【题型】解答题　【知识点】立体几何　【难度】medium
如图正方体，$ABCD-A_1B_1C_1D_1$的棱长为2，$E$是线段$AA_1$的中点，平面$\alpha$过点$D_1$、$C$、$E$.

\noindent (1)画出平面$\alpha$截正方体所得的截面（保留作图痕迹），并求该截面多边形的面积；

\noindent (2)平面$\alpha$截正方体，把正方体分为两部分，求较小的部分与较大的部分的体积的比值．
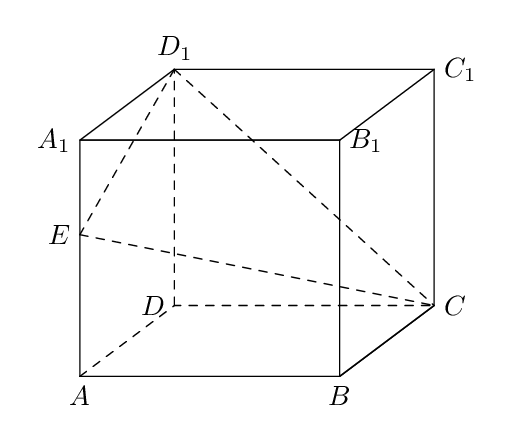
【解答】
\noindent 【答案】(1)作图见解析，$\dfrac{9}{2}$

\noindent (2)$\dfrac{7}{17}$

\vspace{5pt}
\noindent 【分析】(1)取$AB$的中点$F$，连接$EF$、$A_1B$、$CF$，利用平行线的传递性可证得$EF \parallel D_1C$，可知$E$、$F$、$C$、$D_1$四点共面，再由于$E$、$C$、$D_1$三点不共线，可得出面$EFCD_1$即为平面截正方体所得的截面，求出该等腰梯形的高，利用梯形的面积公式可求得截面面积；

\noindent (2)利用台体的体积公式可求得三棱台$AEF-DD_1C$的体积，并求出剩余部分几何体的体积，由此可得结果.

\vspace{5pt}
\noindent 【详解】(1)如图，取$AB$的中点$F$，连接$EF$、$A_1B$、$CF$.

\noindent 因为$E$是$AA_1$的中点，所以$EF \parallel A_1B$.

\noindent 在正方体$ABCD-A_1B_1C_1D_1$中，$A_1D_1 \parallel BC$，$A_1D_1 = BC$，

\noindent 所以四边形$A_1BCD_1$是平行四边形，所以$A_1B \parallel D_1C$，所以$EF \parallel D_1C$，

\noindent 所以$E$、$F$、$C$、$D_1$四点共面.

\noindent 因为$E$、$C$、$D_1$三点不共线，所以$E$、$F$、$C$、$D_1$四点共面于平面$\alpha$，

\noindent 所以面$EFCD_1$即为平面$\alpha$截正方体所得的截面.

\noindent 截面$EFCD_1$为梯形，$EF = \sqrt{AE^2 + AF^2} = \sqrt{1+1} = \sqrt{2}$，

\noindent $CD_1 = \sqrt{CD^2 + DD_1^2} = \sqrt{4+4} = 2\sqrt{2}$，$D_1E = \sqrt{A_1D_1^2 + A_1E^2} = \sqrt{4+1} = \sqrt{5}$，

\noindent 同理可得$CF = \sqrt{5}$，

\noindent 如图所示：

\noindent 分别过点$E$、$F$在平面$CD_1EF$内作$EM \perp CD_1$，$FN \perp CD_1$，垂足分别为点$M$、$N$，

\noindent 则$D_1E = CF$，$\angle ED_1M = \angle FCN$，$\angle EMD_1 = \angle FNC = 90^\circ$，

\noindent 所以$\triangle EMD_1 \cong \triangle FNC$，则$D_1M = CN$，

\noindent 因为$EF \parallel CD_1$，$EM \perp CD_1$，$FN \perp CD_1$，则四边形$EFNM$为矩形，

\noindent 所以，$MN = EF = \sqrt{2}$，则$D_1M = CN = \dfrac{CD_1 - MN}{2} = \dfrac{2\sqrt{2} - \sqrt{2}}{2} = \dfrac{\sqrt{2}}{2}$，

\noindent 所以$EM = \sqrt{ED_1^2 - D_1M^2} = \sqrt{5 - \dfrac{1}{2}} = \dfrac{3\sqrt{2}}{2}$，

\noindent 故梯形$EFCD_1$的面积为$S = \dfrac{1}{2}(EF + CD_1) \cdot EM = \dfrac{1}{2} \times 3\sqrt{2} \times \dfrac{3\sqrt{2}}{2} = \dfrac{9}{2}$

\noindent (2)易知多面体$AEF-DD_1C$为三棱台，$S_{\triangle AEF} = \dfrac{1}{2} AE \cdot AF = \dfrac{1}{2} \times 1^2 = \dfrac{1}{2}$，

\noindent $S_{\triangle DD_1C} = \dfrac{1}{2} DD_1 \cdot DC = \dfrac{1}{2} \times 2^2 = 2$，

\noindent 该棱台的高为2，所以，该棱台的体积为

\[
\dfrac{1}{3}\left(S_{\triangle AEF} + S_{\triangle DD_1C} + \sqrt{S_{\triangle AEF} \cdot S_{\triangle DD_1C}}\right) \cdot AD = \dfrac{1}{3}\left(\dfrac{1}{2} + 2 + \sqrt{\dfrac{1}{2} \times 2}\right) \times 2 = \dfrac{7}{3},
\]

\noindent 故剩余部分的体积为$8 - \dfrac{7}{3} = \dfrac{17}{3}$．

\noindent 故较小的那部分与较大的那部分的体积的比值为$\dfrac{7}{17}$．
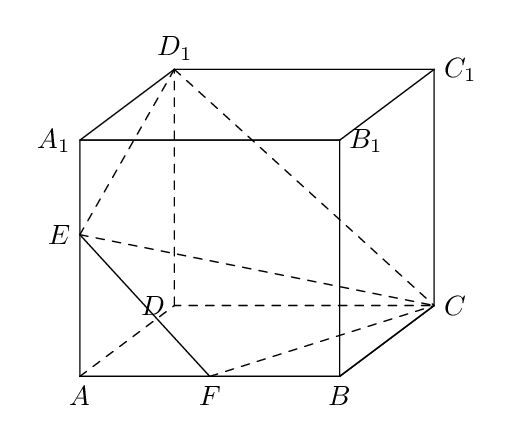
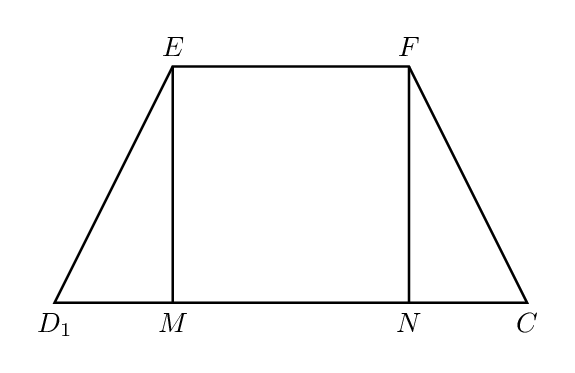